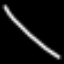
Label: line